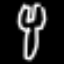
Label: fork